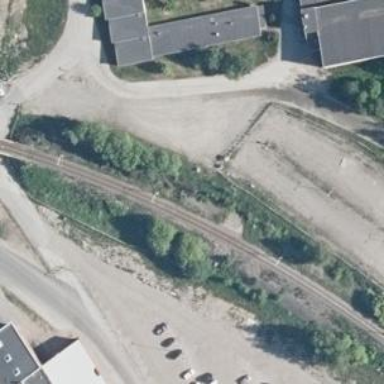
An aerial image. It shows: Continuous rail railway with electrified contact line.